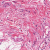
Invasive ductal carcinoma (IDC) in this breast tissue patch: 0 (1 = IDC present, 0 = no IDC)